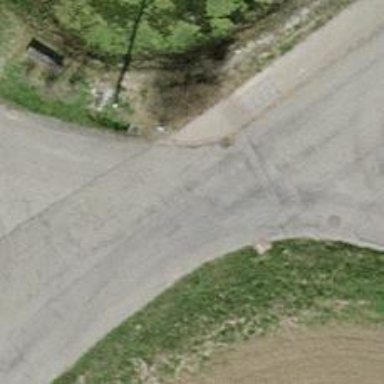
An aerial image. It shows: Unclassified road.